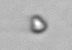
Label: nanoplankton_mix